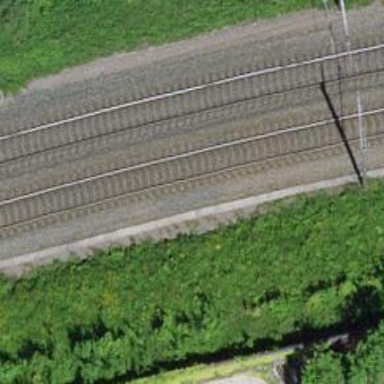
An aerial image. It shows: Single-track railway with electrified contact lines.